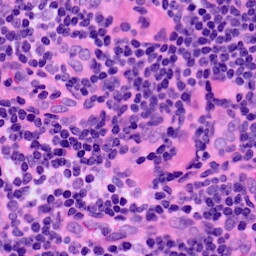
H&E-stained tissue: LymphNode